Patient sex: F
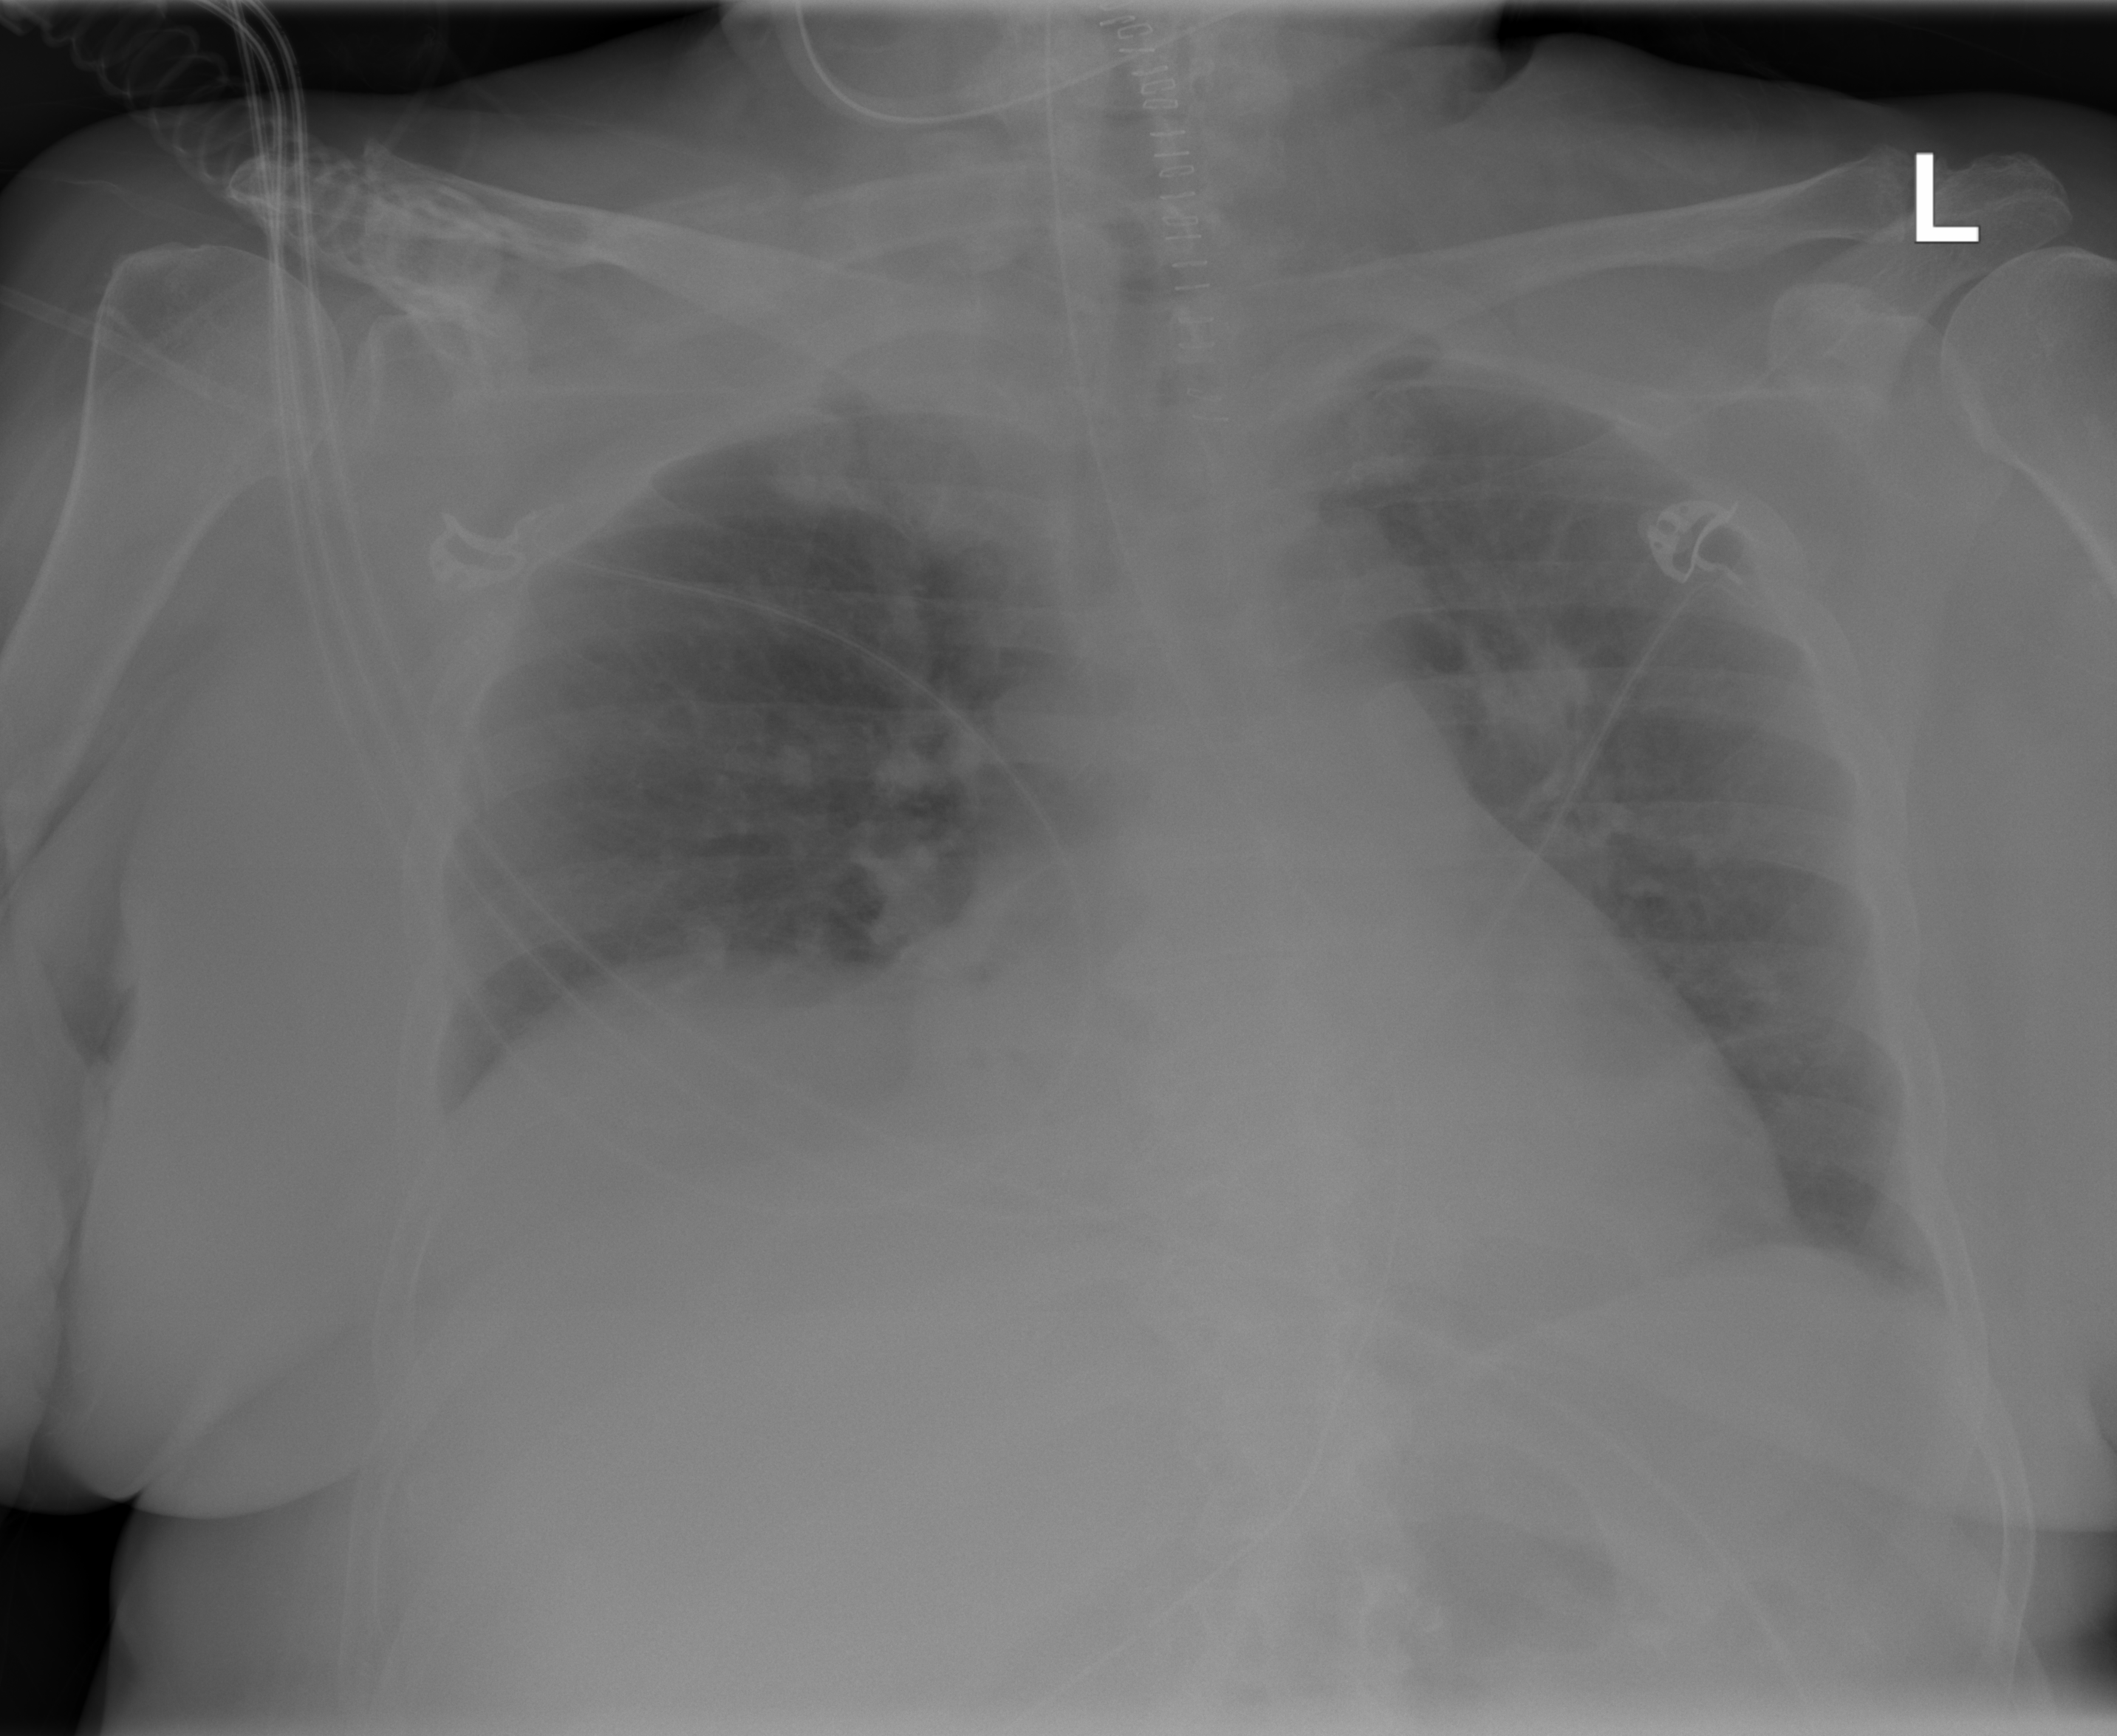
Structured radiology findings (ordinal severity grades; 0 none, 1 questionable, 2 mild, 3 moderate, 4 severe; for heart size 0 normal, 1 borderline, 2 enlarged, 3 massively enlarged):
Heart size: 2
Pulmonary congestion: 2
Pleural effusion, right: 0
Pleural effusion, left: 0
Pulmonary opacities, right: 2
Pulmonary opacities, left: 1
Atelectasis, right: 2
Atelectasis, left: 0